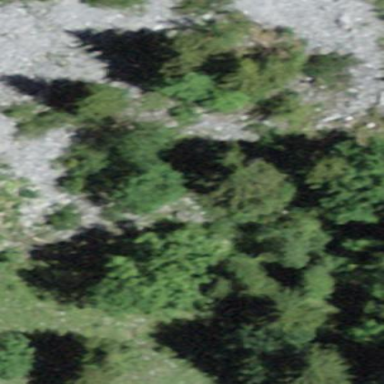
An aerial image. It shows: Natural scree.